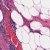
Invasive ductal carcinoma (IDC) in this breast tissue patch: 1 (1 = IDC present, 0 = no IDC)